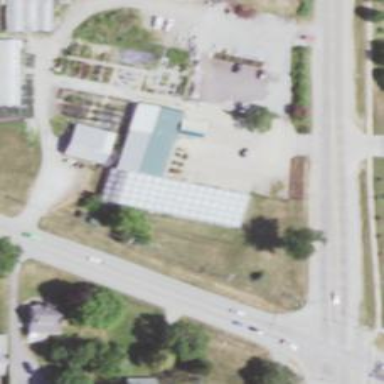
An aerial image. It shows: Garden centre housed in building.